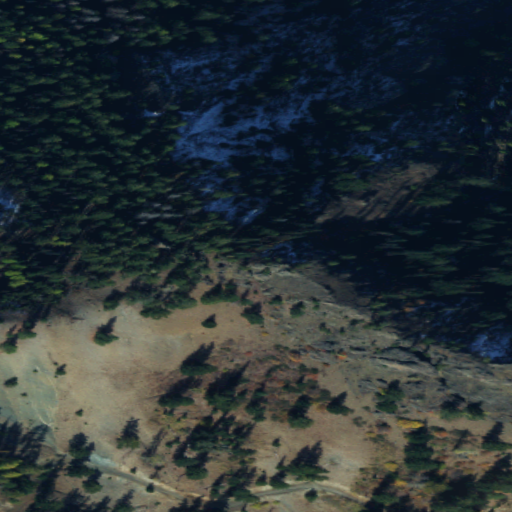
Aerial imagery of mountain in Washington named Iron Mountain containing evergreen forest, grassland, open development, shrub, and low intensity development